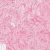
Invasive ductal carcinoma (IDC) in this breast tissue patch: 0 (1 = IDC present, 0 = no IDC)